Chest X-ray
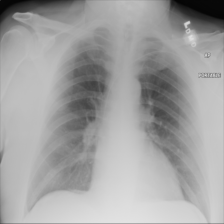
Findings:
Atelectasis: negative
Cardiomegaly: negative
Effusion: negative
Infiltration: negative
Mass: negative
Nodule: negative
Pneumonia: negative
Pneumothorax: negative
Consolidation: negative
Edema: negative
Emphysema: negative
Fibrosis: negative
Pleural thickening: negative
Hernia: negative